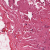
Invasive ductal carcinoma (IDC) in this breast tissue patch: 0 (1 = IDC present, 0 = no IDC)